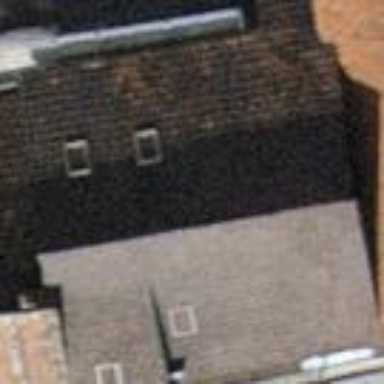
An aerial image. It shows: Gabled house with tiled roof.